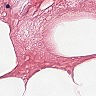
Metastatic tissue present: no